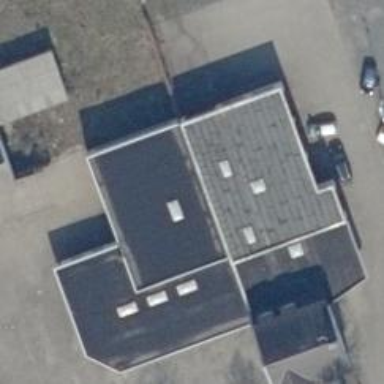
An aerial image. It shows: Car shop.